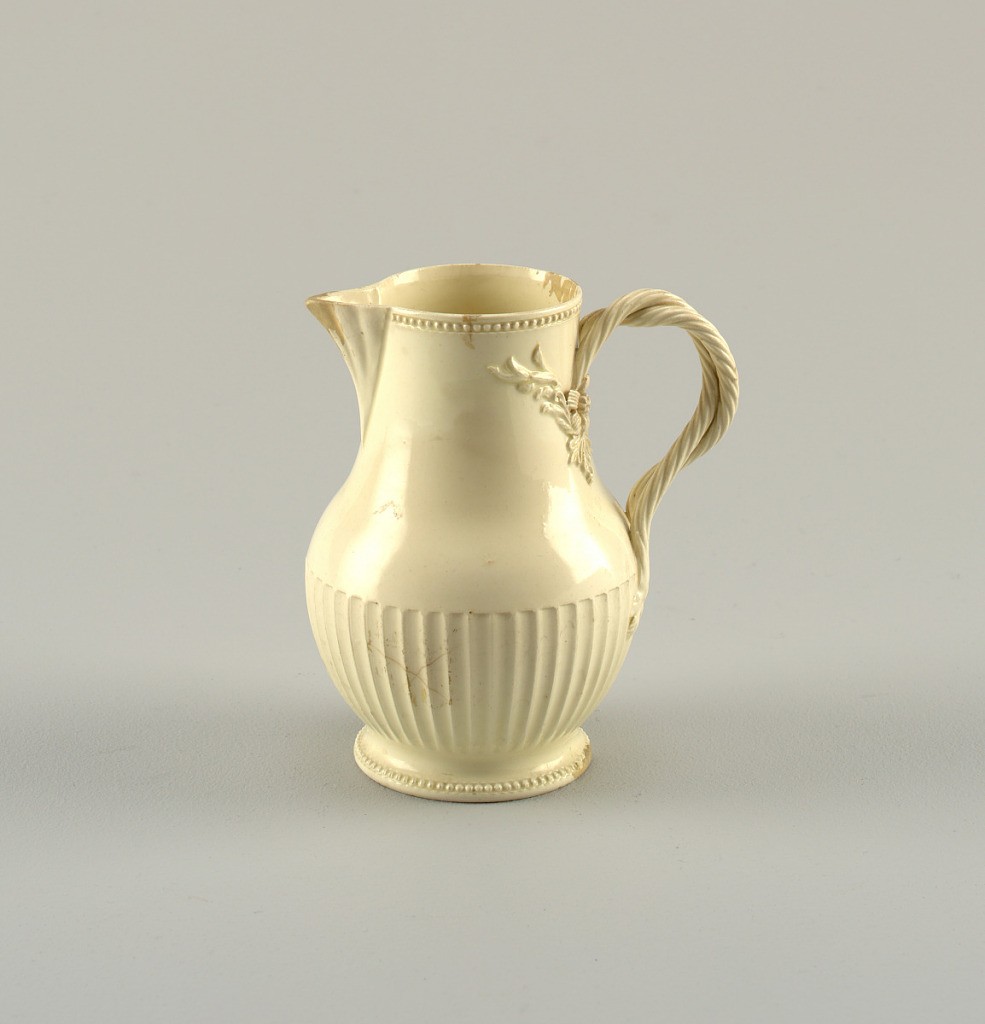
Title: Cream jug
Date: ca. 1790
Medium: Lead-glazed earthenware ("cream ware")
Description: Pear-shaped, footed, with ribbed and pointed spout. Lower half ribbed. Pearl band at lip and foot. Forked handle terminates in raised leaves and flowers.